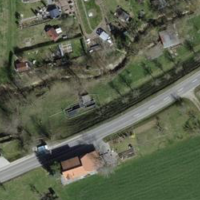
EUNIS habitat code: 55
Species observed at this site:
Fruticicola fruticum
Anguis fragilis